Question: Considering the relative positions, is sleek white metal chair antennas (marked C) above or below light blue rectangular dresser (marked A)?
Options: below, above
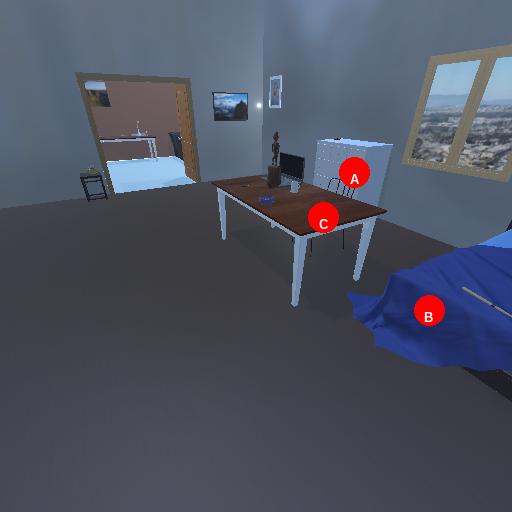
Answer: below